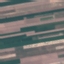
Land use / land cover: AnnualCrop